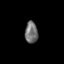
Tissue: skin
Cell type: Epithelial cells
Senescence score: 0.2743
Nuclear area (px): 269
Mean DAPI intensity: 114.706